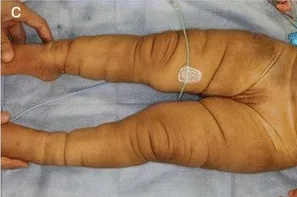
Clinical photography of the patient before surgery. B-c) The skin folds on the limbs were remarkable.
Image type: medical_photograph (skin_photograph)